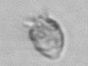
Label: Ciliophora